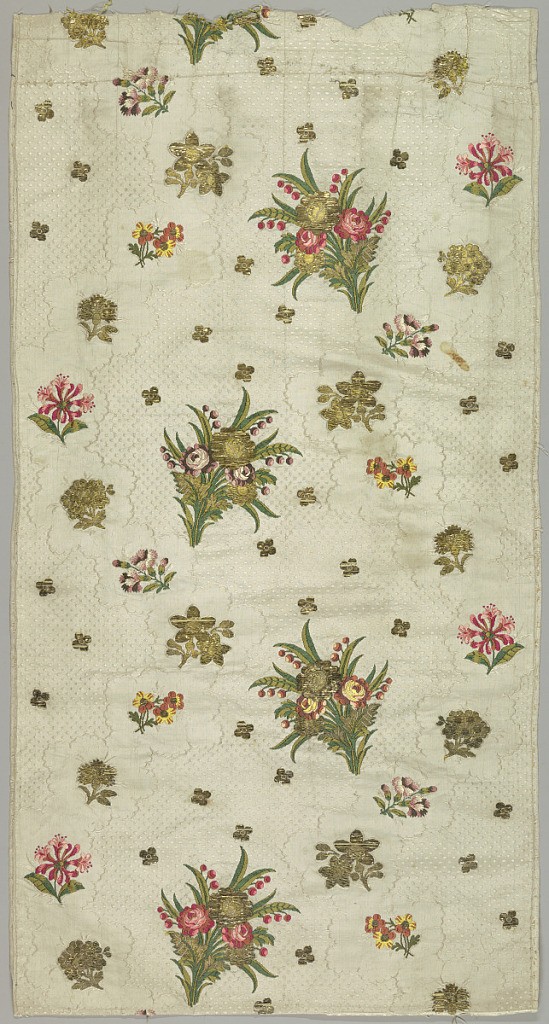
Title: Textile
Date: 1700–1750
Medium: silk and metallic thread Technique: warp-oriented plain weave pattern by continuous and discontinuous supplementary wefts
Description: Fragments show curling ribbons patterned with flowers supporting large bunches of flowers in bright colors and gold on a background of tiny white dots and widely spaced gold blossoms.